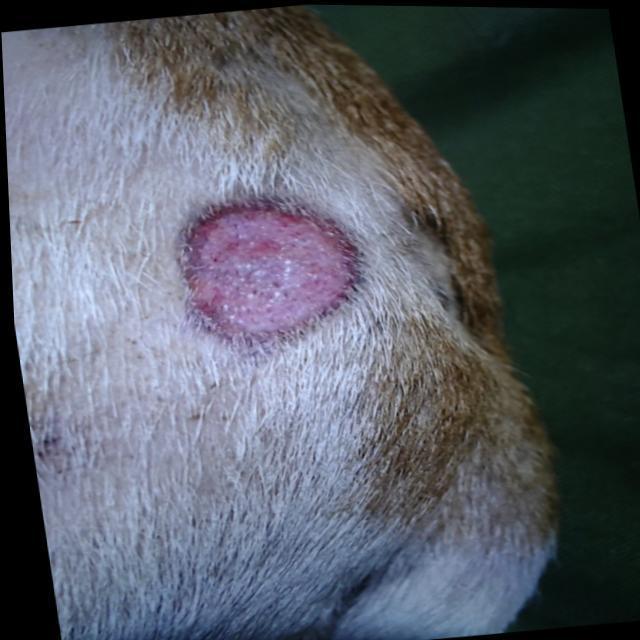
Canine ringworm (Dermatophytosis) — fungal infection caused by Microsporum or Trichophyton. Presents with circular alopecia, scaling, crusting, and broken hairs.